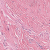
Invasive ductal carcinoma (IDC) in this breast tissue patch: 0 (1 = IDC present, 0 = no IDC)